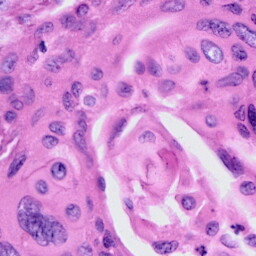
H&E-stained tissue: Cervix